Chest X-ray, PA view. Patient: 57 years old, sex F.
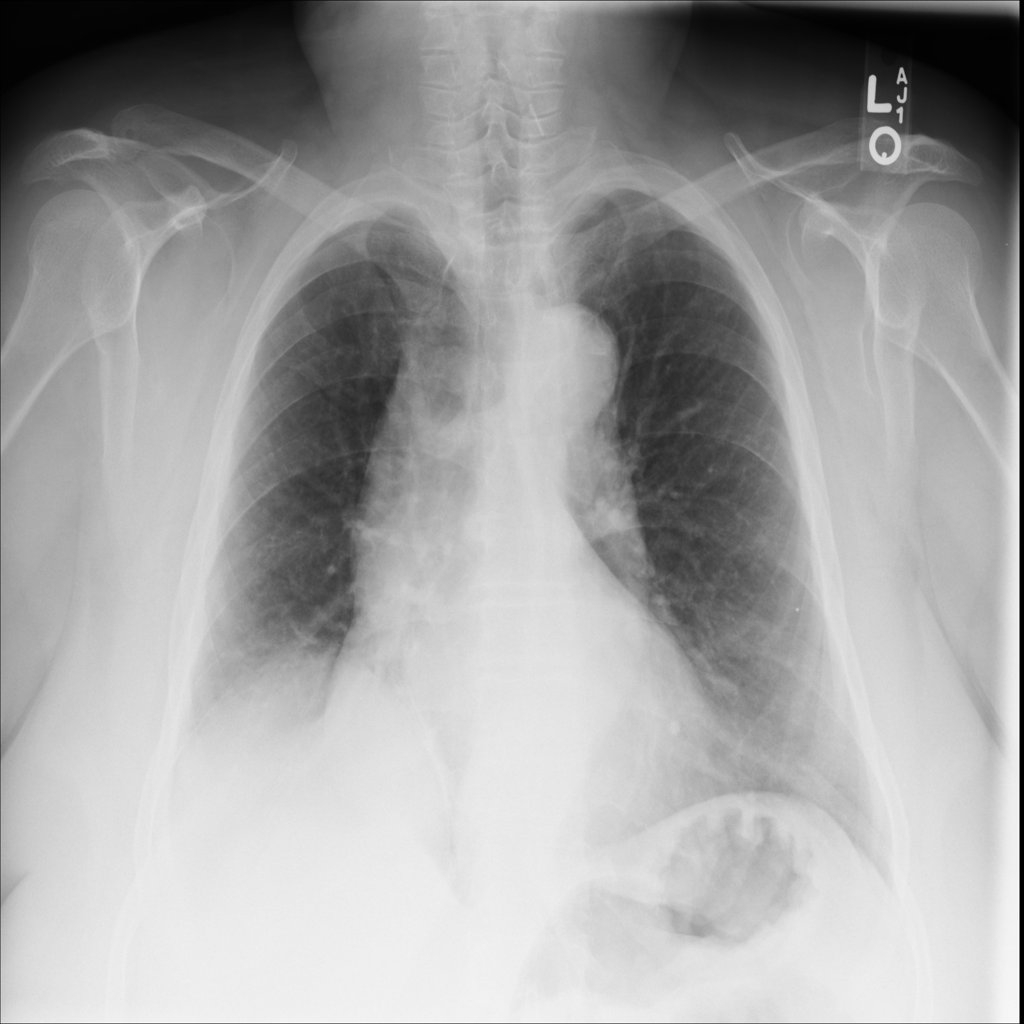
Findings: No Finding